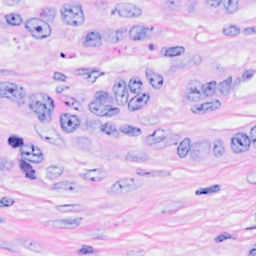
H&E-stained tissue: Breast